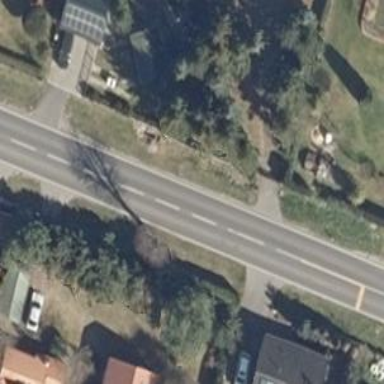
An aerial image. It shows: Sidewalk along the footway.